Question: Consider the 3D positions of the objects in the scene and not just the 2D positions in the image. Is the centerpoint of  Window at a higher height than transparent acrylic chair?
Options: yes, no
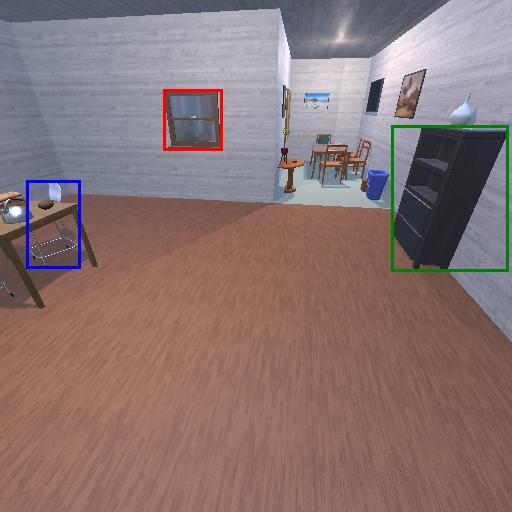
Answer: yes